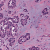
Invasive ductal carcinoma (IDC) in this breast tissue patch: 1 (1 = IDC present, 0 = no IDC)